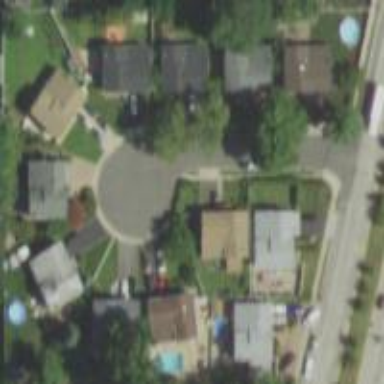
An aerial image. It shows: Residential area composed of single-family homes.